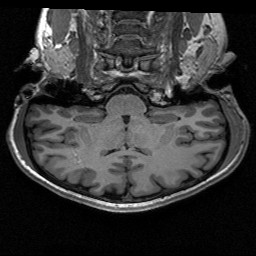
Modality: T1w
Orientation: sagittal
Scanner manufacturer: siemens
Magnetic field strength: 3 T
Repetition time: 2.53 s
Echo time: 0.00267 s